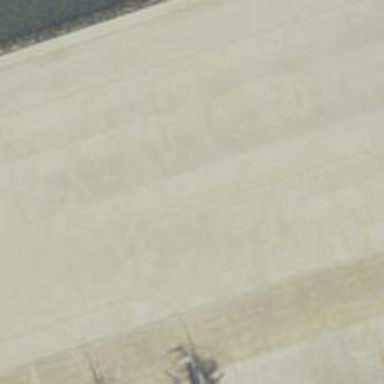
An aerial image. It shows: View of taxiway at the airport.